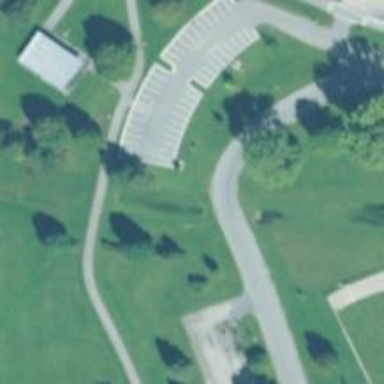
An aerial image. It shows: Disc golf hole.